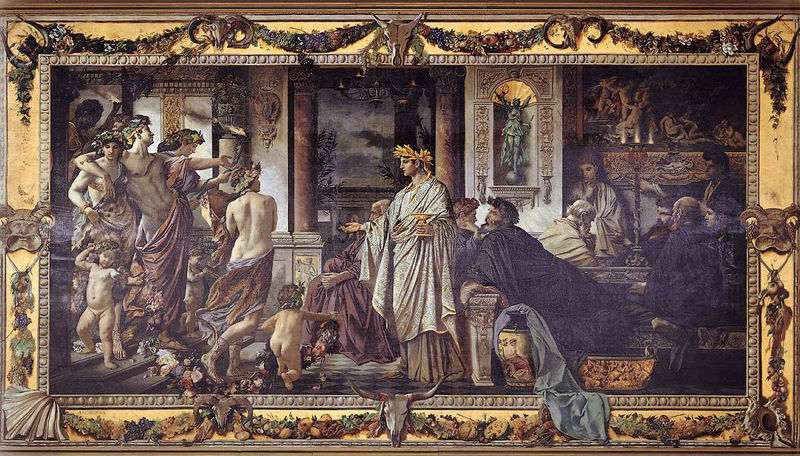
Titel: Gastmahl des Plato (zweite Fassung)
Künstler: Anselm Feuerbach
Standort: Berlin
Institution: Alte Nationalgalerie
Schlagwörter: blau, dunkel, gemälde, gott, gruppe, himmel, mann, nackt, nackter, aquarell, frauen, menschen, blume, blumen, frau, hell, männer, raum, rücken, schwarz, säule, säulen, weiss, haus, obst, tuch, fest, malerei, ornament, party, bärte, feier, gelage, trinken, alte, architektur, rahmen, schädel, tot, bild, horn, öl, figur, gewand, gold, kelch, stoff, tücher, gewänder, kind, klassizismus, personen, girlande, musik, pflanzen, renaissance, kinder, amphore, amphoren, engel, früchte, gemüse, krug, putte, ranken, skulptur, statue, trauben, vase, hintern, bilder, liegen, rahmung, grafik, rind, baby, saal, ölgemälde, kaiser, essen, gäste, poet, ornamente, verzierung, wandgemälde, wandmalerei, kerzen, stuck, vasen, stufen, nackte, plastik, halle, knochen, nische, antike, philosoph, palast, palazzo, hall, leinwand, napoleon, allegorie, kranz, lorbeer, lorbeerkranz, mythologie, göttin, festmahl, altar, rom, kapitell, ranke, girlanden, römer, kerzenhalter, skulpturen, statuen, götter, toga, griechisch, feuerbach, krönung, priester, historismus, antikisierend, kränze, muschel, fresko, hörner, basis, statuetten, prunk, putten, totenschädel, stier, tunika, kopfschmuck, putti, fackel, stierkopf, verzierungen, greise, fresco, frescos, freskos, victoria, bacchanal, römisch, mamor, siegeskranz, klassizistisch, grimassen, gehörn, caesar, fackeln, verzerrt, kline, masken, siegesgöttin, geweihe, grotesken, kinde, gekrönt, behindert, antika, anike, gastmal, toge, goldener rahmen, gekränzt, beredung, cubidus